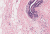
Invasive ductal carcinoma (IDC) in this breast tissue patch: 0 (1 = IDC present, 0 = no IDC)